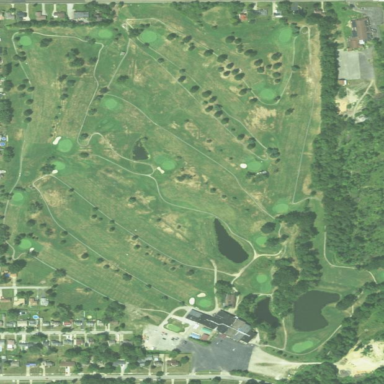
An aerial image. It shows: Golf course surrounded by greenery.